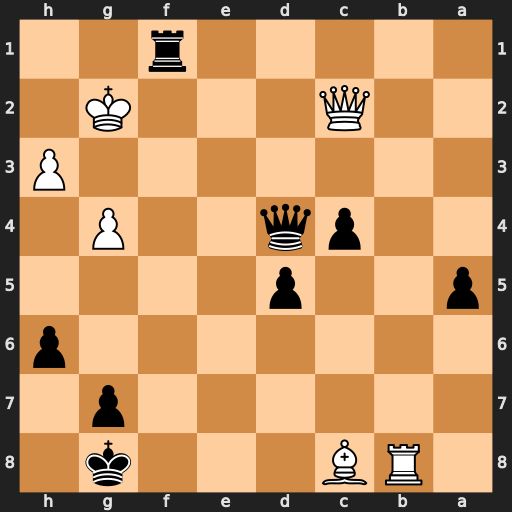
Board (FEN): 1RB3k1/6p1/7p/p2p4/2pq2P1/7P/2Q3K1/5r2
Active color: b
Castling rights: -
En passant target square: -
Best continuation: Qg1#